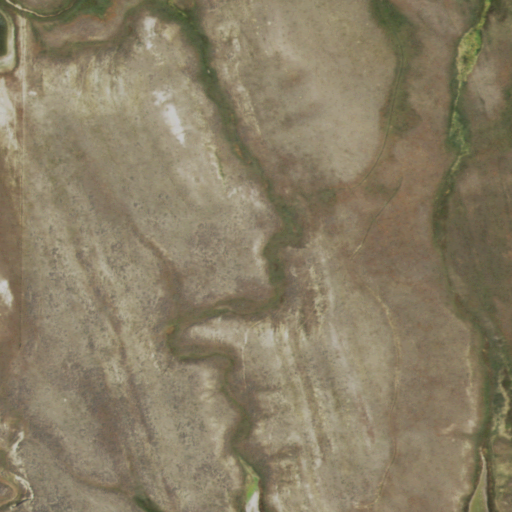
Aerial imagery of valley in Wyoming named Neilson Draw containing shrub and grassland